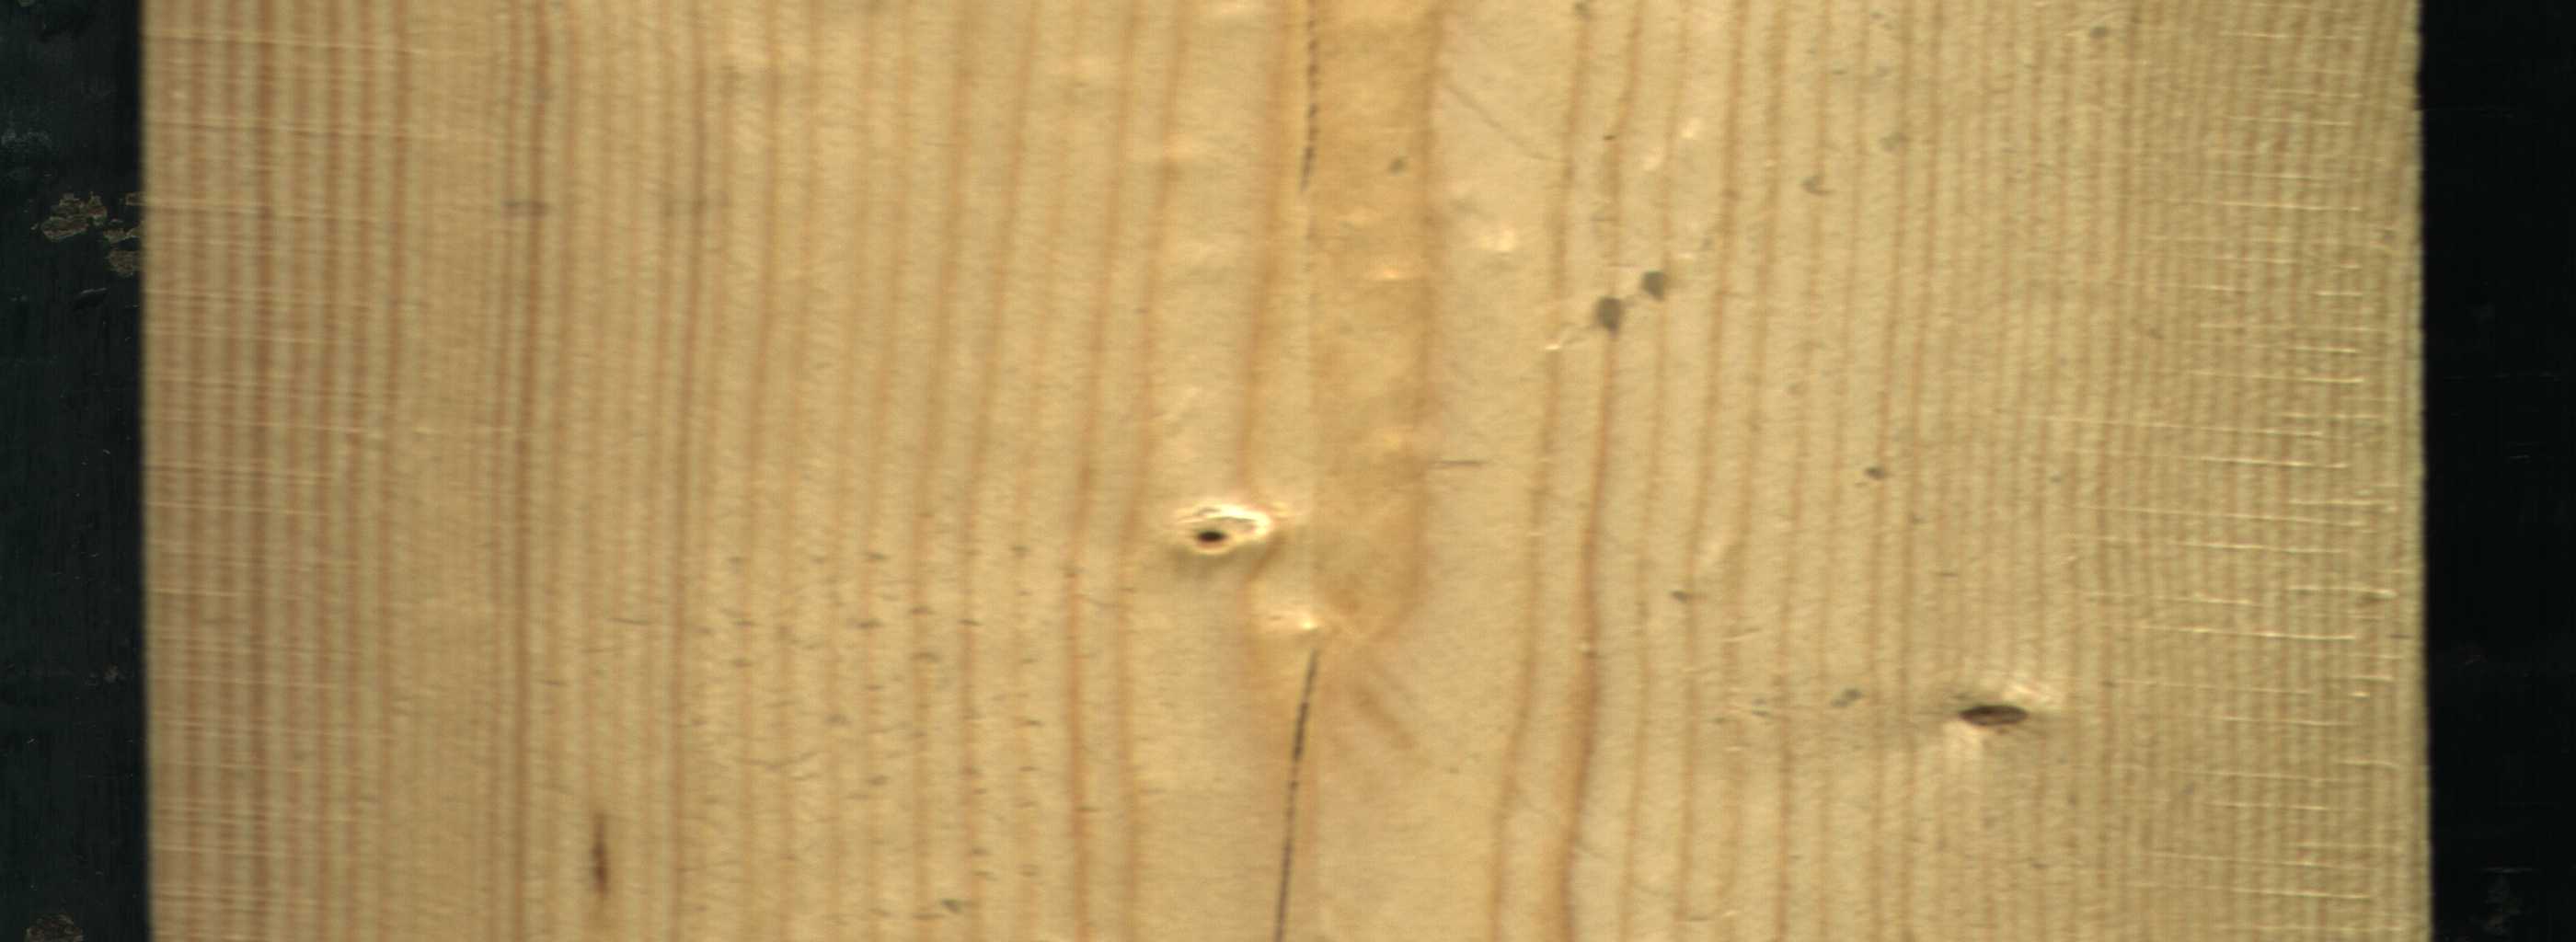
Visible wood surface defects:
Crack
Dead_Knot
Live_Knot